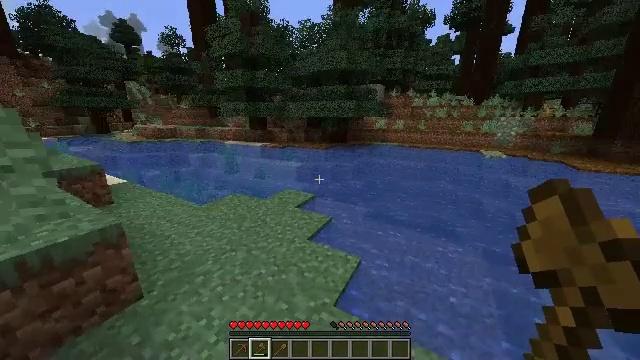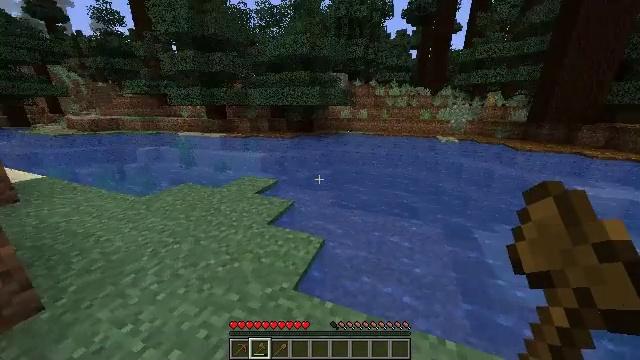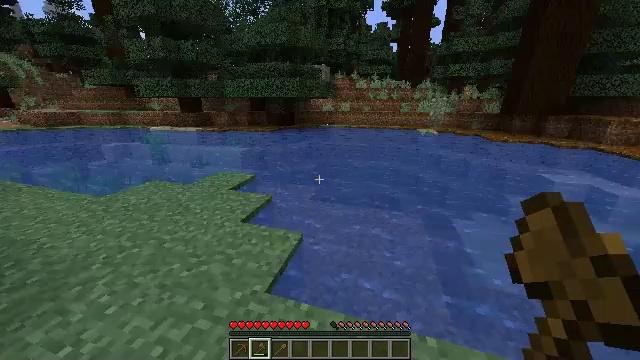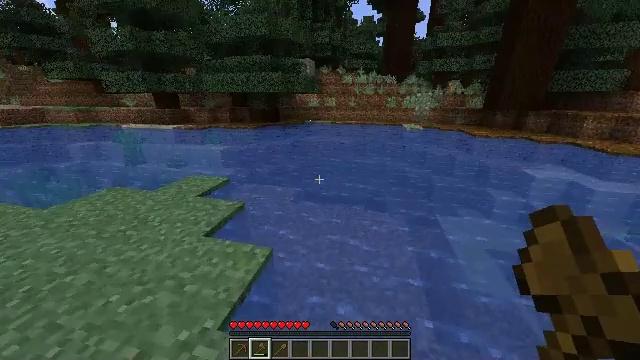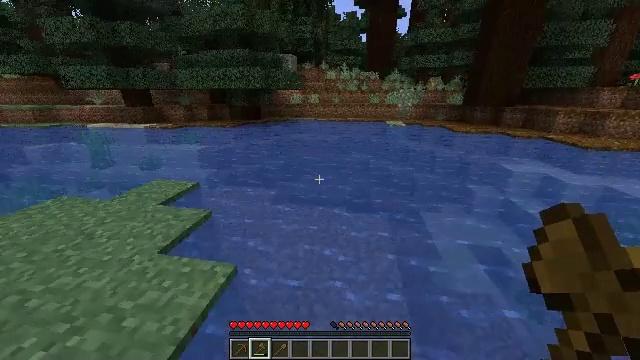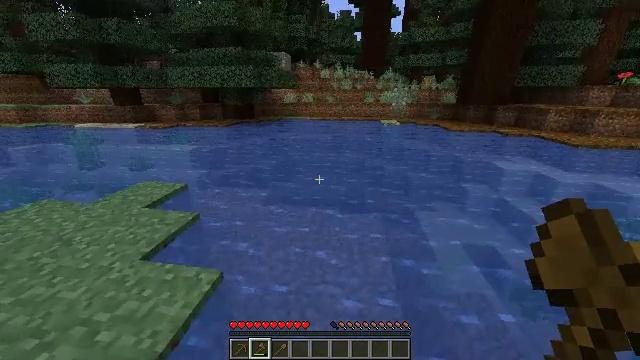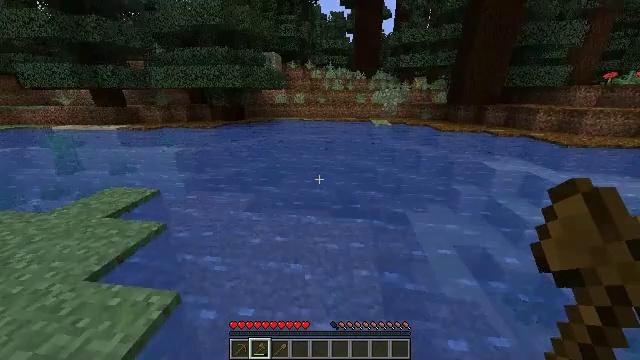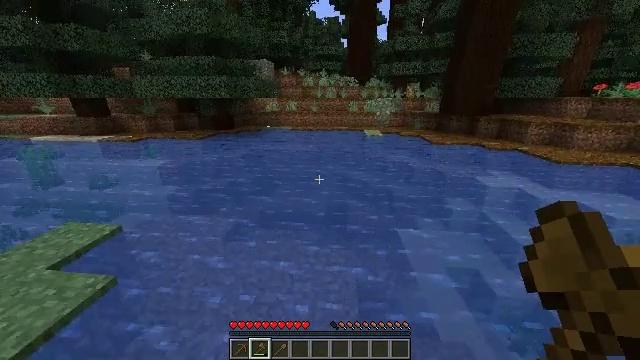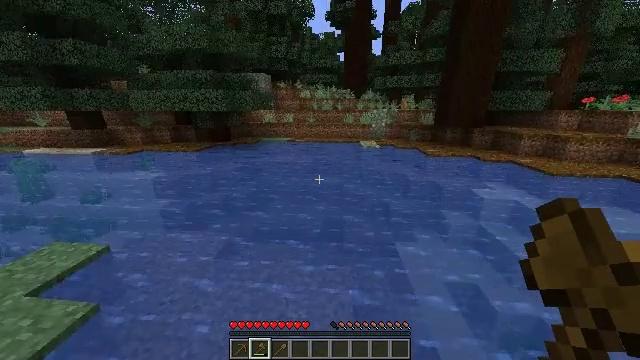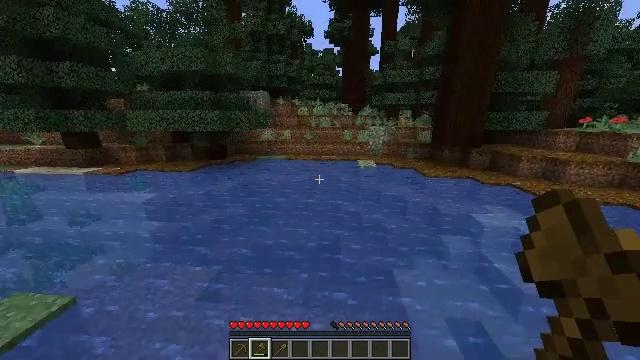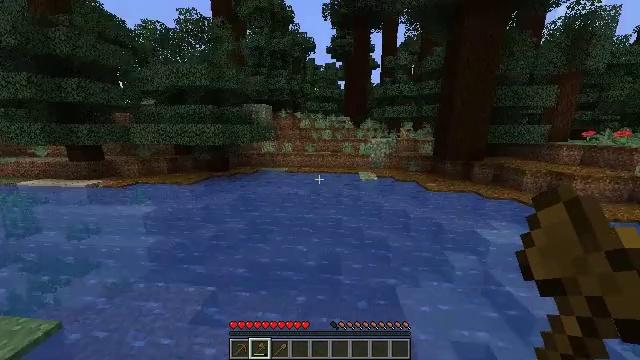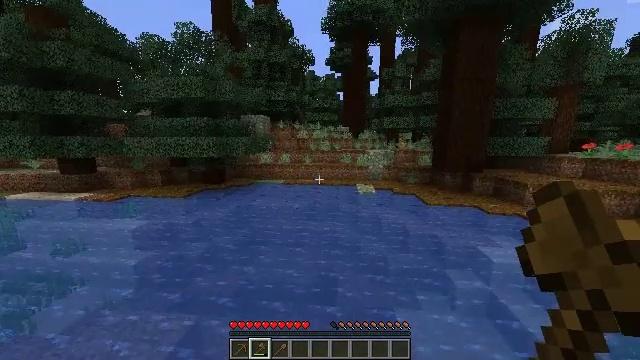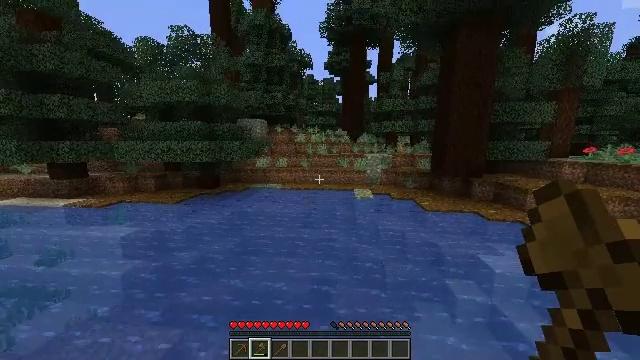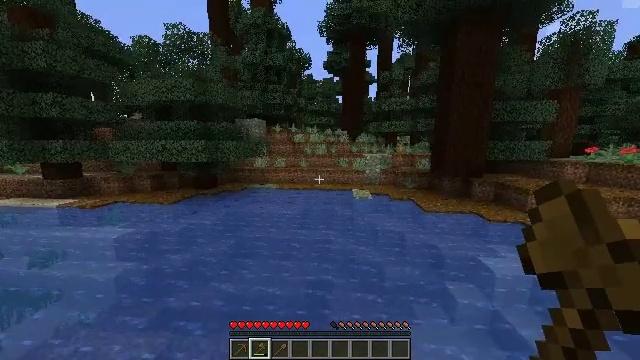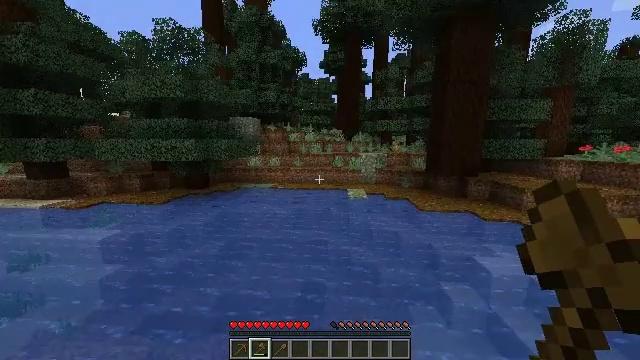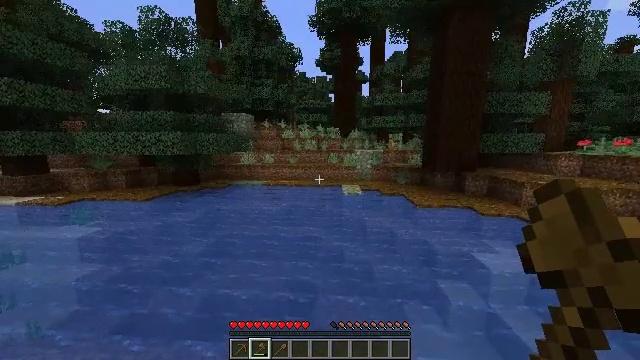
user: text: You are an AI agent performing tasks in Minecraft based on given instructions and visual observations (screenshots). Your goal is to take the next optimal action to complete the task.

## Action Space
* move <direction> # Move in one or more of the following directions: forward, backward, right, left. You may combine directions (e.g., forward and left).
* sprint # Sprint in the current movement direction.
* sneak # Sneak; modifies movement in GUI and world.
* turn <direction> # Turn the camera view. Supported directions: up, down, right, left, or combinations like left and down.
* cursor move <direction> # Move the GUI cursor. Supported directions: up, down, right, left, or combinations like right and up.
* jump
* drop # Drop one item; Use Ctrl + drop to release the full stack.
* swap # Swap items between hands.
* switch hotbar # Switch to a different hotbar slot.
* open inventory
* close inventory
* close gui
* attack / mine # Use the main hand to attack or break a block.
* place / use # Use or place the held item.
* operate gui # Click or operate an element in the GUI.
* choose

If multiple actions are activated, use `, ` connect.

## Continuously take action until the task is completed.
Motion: motion action
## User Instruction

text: Break the mossy cobblestone to gather materials.
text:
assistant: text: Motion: move forward and move right, sprint, turn right and down
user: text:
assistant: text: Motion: move forward and move right, sprint, turn right and down
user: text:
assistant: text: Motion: move forward and move right, sprint, turn right and down
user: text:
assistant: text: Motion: move forward and move right, sprint, turn right
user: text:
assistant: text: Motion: move forward and move right, sprint, turn right
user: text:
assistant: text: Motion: move forward and move right, sprint, turn right
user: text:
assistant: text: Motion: move forward and move right, sprint, turn right, jump
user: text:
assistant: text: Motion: move forward and move right, sprint, turn up, jump
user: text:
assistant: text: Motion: move forward and move right, sprint, turn up, jump
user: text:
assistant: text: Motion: move forward and move right, sprint, turn up, jump
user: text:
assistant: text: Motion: move forward and move right, sprint, turn up, jump
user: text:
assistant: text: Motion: move forward and move right, sprint, jump
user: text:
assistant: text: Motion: move forward and move right, sprint, jump
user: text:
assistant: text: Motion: move forward and move right, sprint, jump
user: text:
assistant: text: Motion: move forward and move right, sprint, jump
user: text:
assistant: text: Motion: move forward and move right, sprint, jump
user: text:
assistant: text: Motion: move forward and move right, sprint, jump
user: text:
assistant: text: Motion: move forward and move right, sprint, jump
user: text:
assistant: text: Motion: move forward and move right, sprint, jump
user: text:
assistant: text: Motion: move forward and move right, sprint
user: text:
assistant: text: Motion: move forward and move right, sprint
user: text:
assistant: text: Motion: move forward and move right, sprint
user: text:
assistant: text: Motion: move forward and move right, sprint
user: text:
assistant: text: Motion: move forward and move right, sprint
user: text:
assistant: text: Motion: move forward and move right, sprint
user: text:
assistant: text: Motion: move forward and move right, sprint, turn right
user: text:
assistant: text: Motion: move forward and move right, sprint, turn right and up
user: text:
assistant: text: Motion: move forward and move right, sprint, turn right and up
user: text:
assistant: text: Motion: move forward and move right, sprint, turn right
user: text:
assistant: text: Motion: move forward and move right, sprint, turn right and up